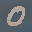
Label: 0